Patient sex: M
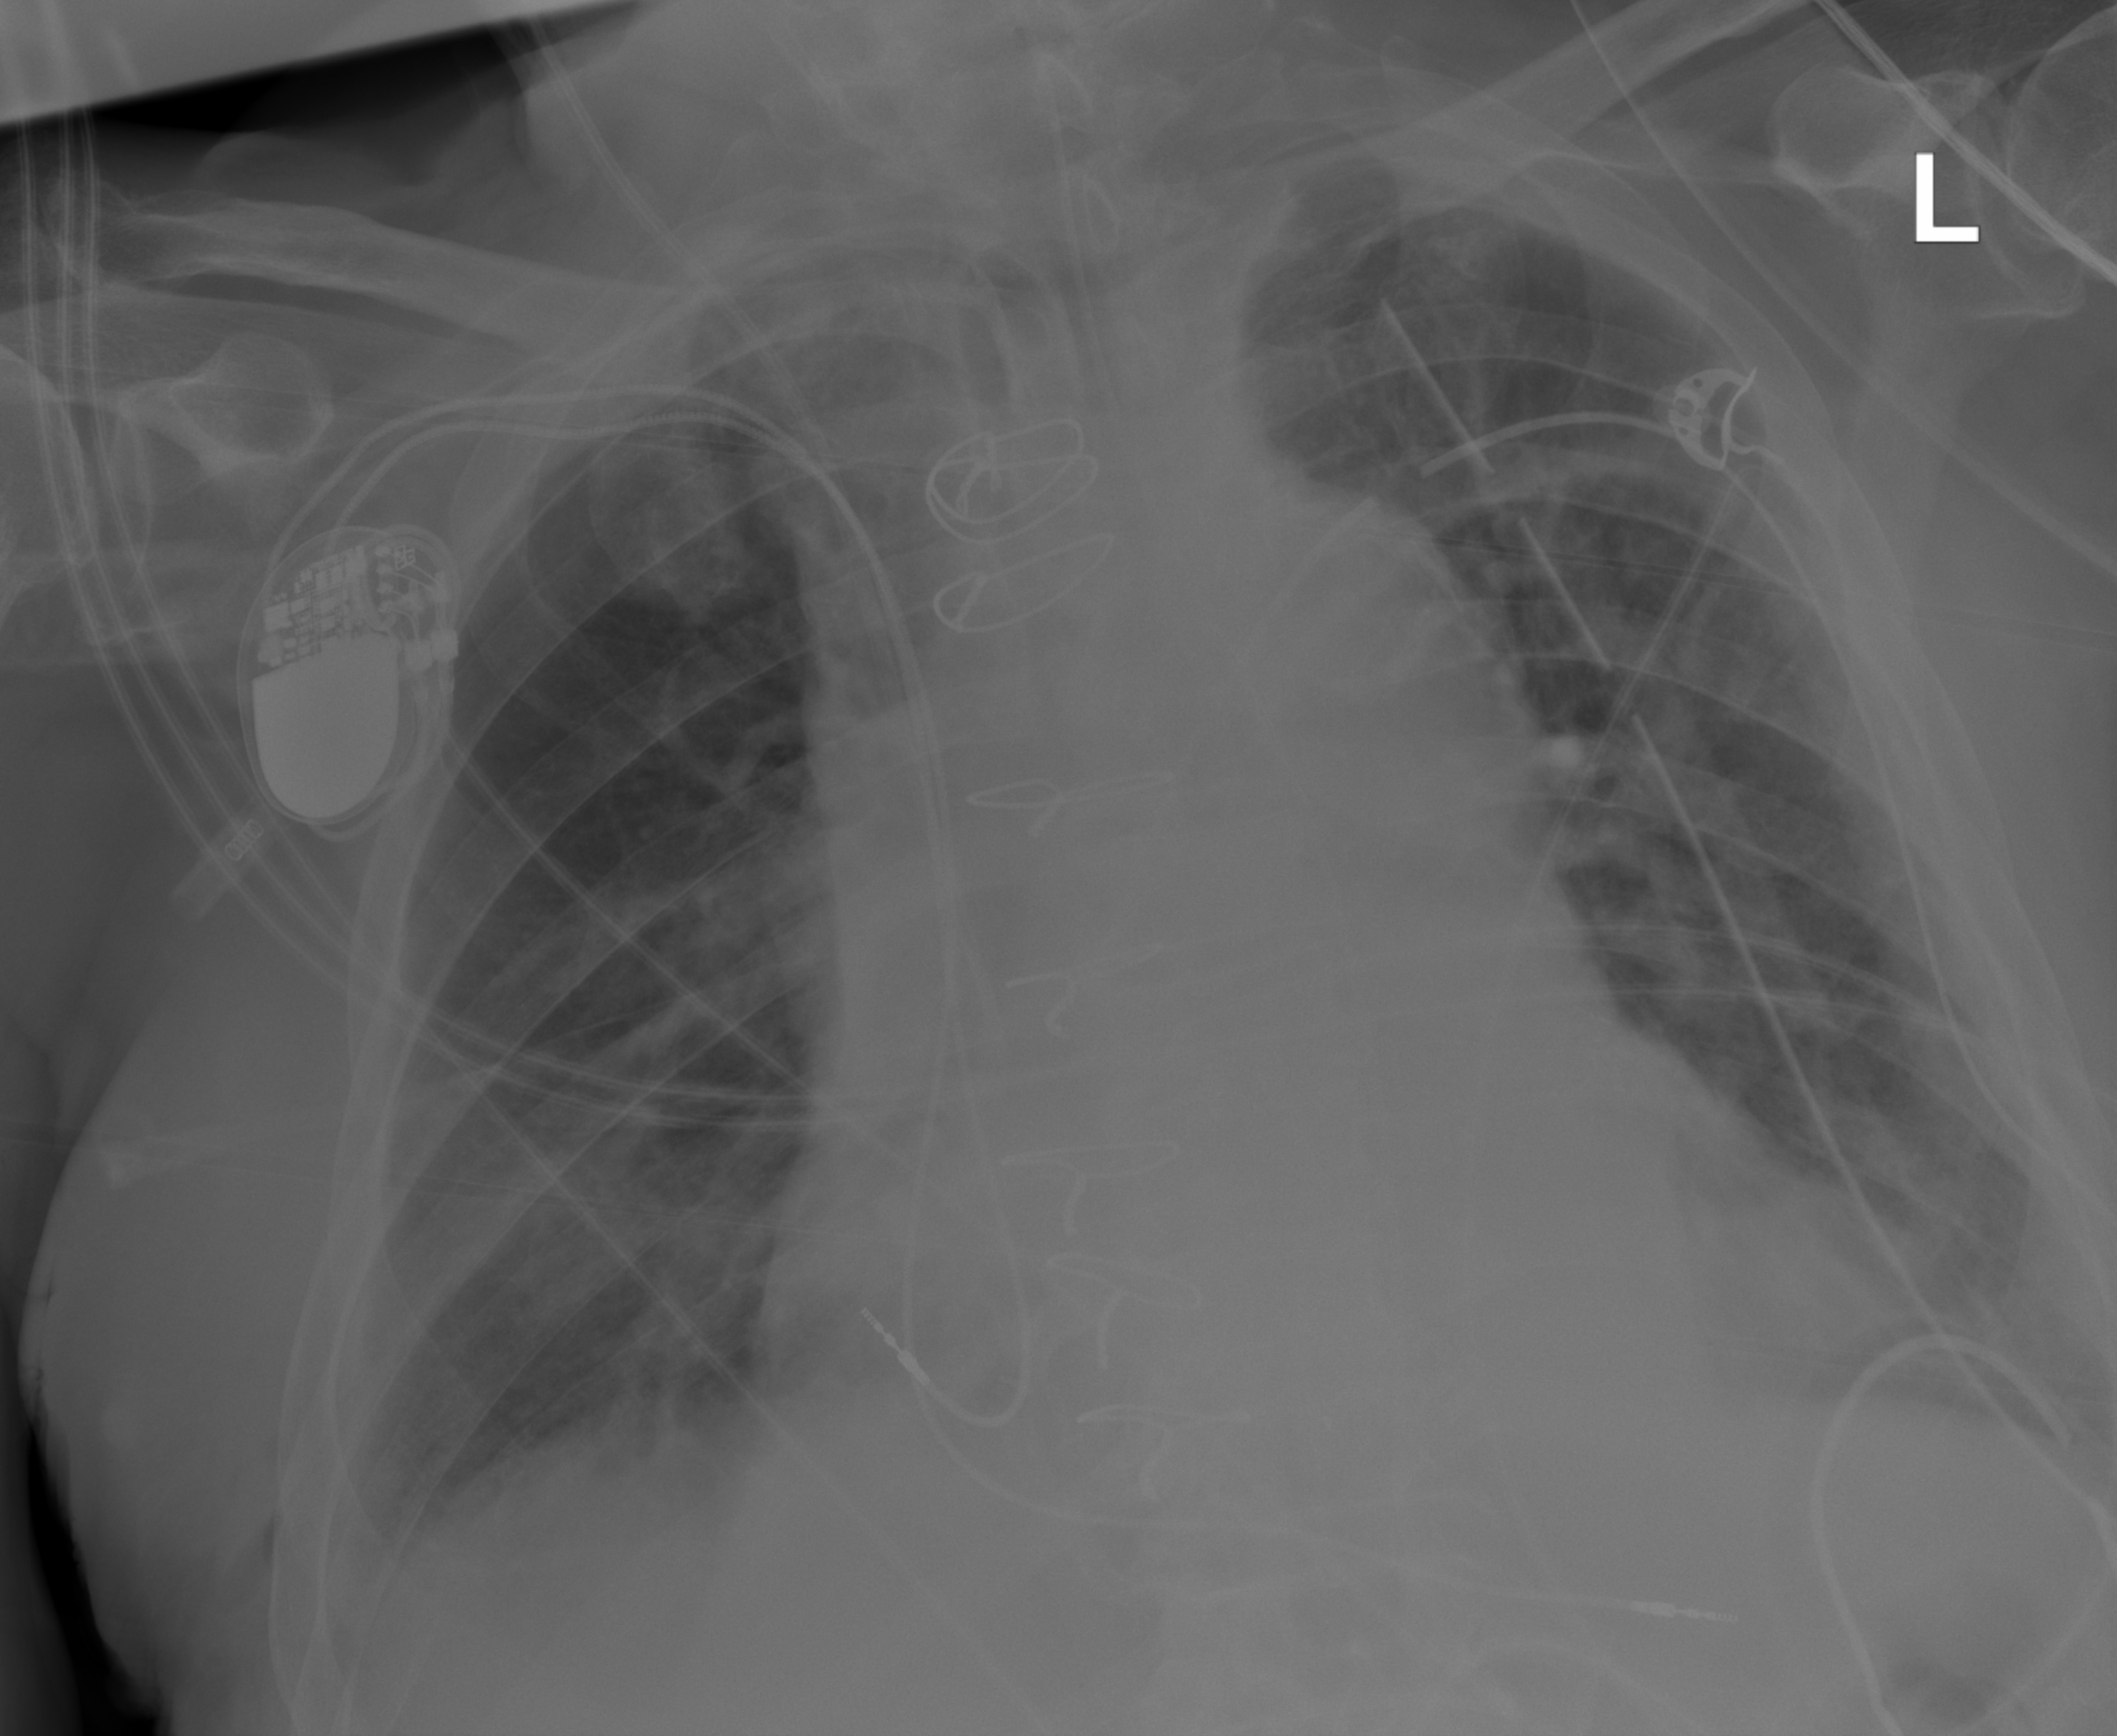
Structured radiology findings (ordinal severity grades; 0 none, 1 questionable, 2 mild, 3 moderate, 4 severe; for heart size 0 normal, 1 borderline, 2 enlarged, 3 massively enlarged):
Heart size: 1
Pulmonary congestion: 1
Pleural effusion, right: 2
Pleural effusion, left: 2
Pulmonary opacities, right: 2
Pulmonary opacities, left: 2
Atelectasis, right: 2
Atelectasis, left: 2